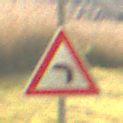
Verkehrszeichen: KurveLinks
Umgebung: Outdoor, Nature
Tageszeit: MorningAfternoon
Wetter: PartlyCloudy
Licht: Natural
Jahreszeit: NotSpecified
Kontrast: HighContrast